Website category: book
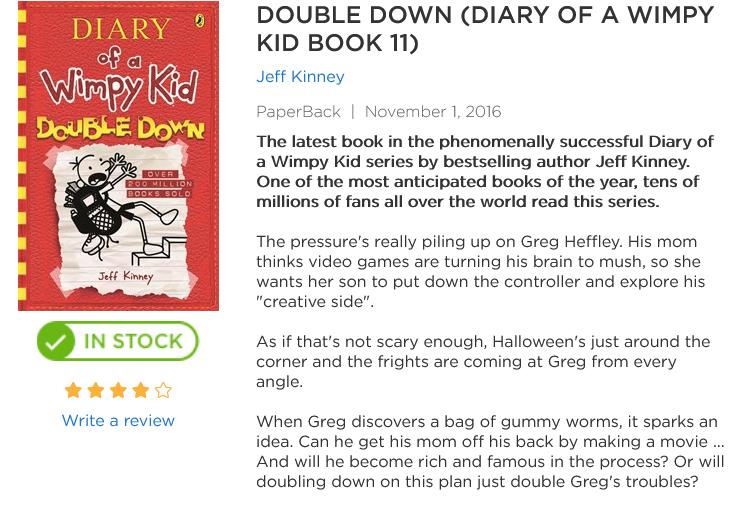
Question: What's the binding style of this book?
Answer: PaperBack

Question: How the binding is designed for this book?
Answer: PaperBack

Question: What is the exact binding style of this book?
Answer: PaperBack

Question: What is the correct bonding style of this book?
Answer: PaperBack

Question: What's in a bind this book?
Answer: PaperBack

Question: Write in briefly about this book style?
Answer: PaperBack

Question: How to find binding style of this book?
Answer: PaperBack

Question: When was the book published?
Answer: November 1, 2016

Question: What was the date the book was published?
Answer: November 1, 2016

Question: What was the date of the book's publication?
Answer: November 1, 2016

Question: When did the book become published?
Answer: November 1, 2016

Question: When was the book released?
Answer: November 1, 2016

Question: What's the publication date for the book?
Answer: November 1, 2016